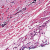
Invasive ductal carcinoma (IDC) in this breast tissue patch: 0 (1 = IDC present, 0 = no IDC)